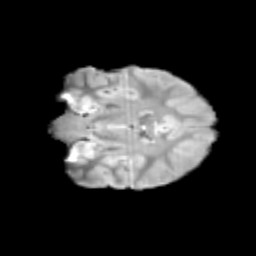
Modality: T2w
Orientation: coronal
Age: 12
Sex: female
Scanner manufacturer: siemens
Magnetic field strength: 3 T
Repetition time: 3.8 s
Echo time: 0.07 s